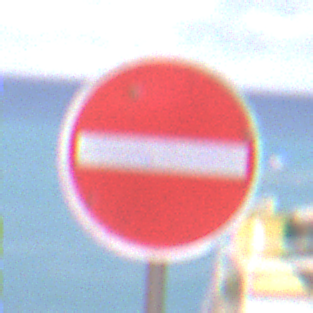
Verkehrszeichen: VerbotDerEinfahrt
Umgebung: Outdoor, Urban
Tageszeit: Midday
Wetter: Overcast
Licht: Natural
Jahreszeit: NotSpecified
Kontrast: LowContrast